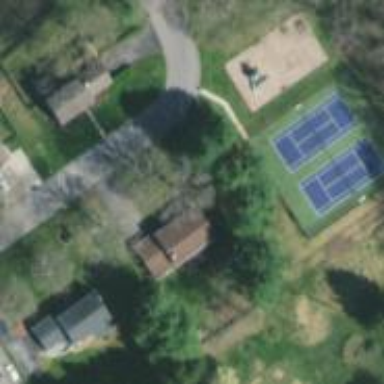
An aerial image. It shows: Tennis court on pitch.